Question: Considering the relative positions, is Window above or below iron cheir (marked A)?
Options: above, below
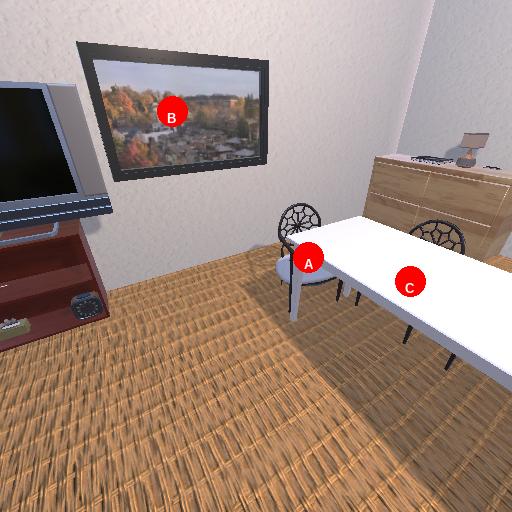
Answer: above